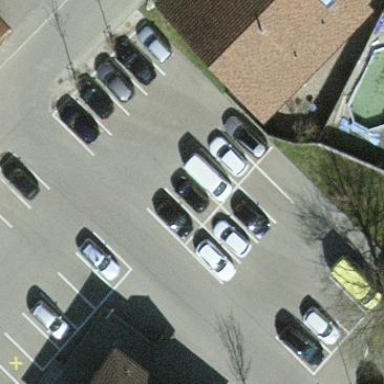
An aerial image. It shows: Parking area with surface.